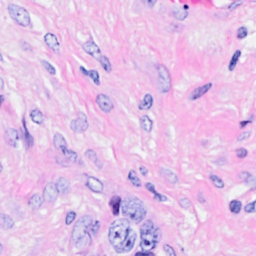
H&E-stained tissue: Breast